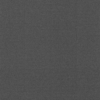
Label: dusty